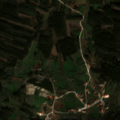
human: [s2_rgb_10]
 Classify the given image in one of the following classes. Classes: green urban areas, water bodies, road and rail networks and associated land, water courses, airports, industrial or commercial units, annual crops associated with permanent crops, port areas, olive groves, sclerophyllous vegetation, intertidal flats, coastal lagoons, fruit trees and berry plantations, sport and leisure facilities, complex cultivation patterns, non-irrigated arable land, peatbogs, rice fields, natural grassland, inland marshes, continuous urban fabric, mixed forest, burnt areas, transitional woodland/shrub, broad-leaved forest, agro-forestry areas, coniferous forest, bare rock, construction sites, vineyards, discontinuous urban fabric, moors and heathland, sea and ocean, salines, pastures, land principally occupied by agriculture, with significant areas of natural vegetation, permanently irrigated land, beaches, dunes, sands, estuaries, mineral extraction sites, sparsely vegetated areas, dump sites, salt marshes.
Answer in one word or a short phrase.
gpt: olive groves, mixed forest, transitional woodland/shrub